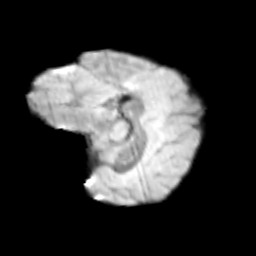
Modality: T2w
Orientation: sagittal
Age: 11
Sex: female
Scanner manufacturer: siemens
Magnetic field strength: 3 T
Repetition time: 3.8 s
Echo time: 0.07 s